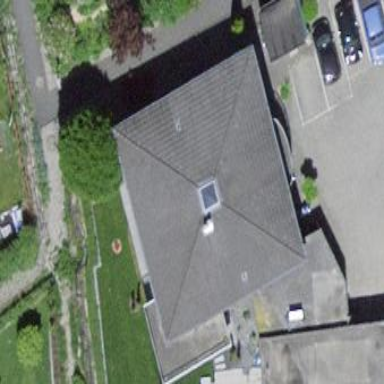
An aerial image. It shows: Detached building with pyramidal roof shape.